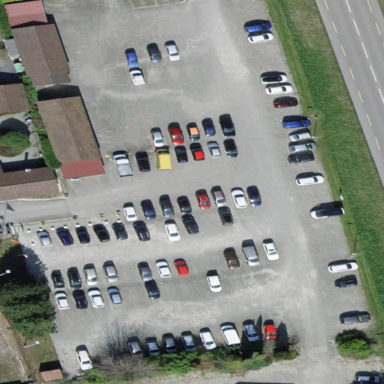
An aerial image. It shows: Parking area with surface.